Question: I have a 'UIScrollView' which covers one of my views entirely. I have added a background image to this same view which scrolls at a slightly different rate to the actual 'UIScrollView'. This works absolutely fine unless I use the back swipe gesture or tap the 'Back' button. What happens is the image covers the view for about 0.5 seconds before disappearing, and it looks pretty bad.
This is what I mean:

As you can see, that is mid way through the gesture, and rather than being able to see the previous view, you just see the part of the image that is off to the left. It doesn't happen on the first page of the 'UIScrollView' so I guess it's because the image is overlapping the previous view.
Here is my code:
'''
override func viewDidLoad() {
let pagesScrollViewSize = scrollView.frame.size
scrollView.contentSize = CGSize(width: pagesScrollViewSize.width * CGFloat(images.count), height: pagesScrollViewSize.height)
backgroundImageView.frame = CGRect(x: 0, y: 0, width: 2484, height: 736)
backgroundImageView.image = UIImage(named: "SF.png")
var visualEffectView = UIVisualEffectView(effect: UIBlurEffect(style: .Light)) as UIVisualEffectView
visualEffectView.frame = backgroundImageView.bounds
backgroundImageView.addSubview(visualEffectView)
view.addSubview(backgroundImageView)
view.sendSubviewToBack(backgroundImageView)
scrollView.backgroundColor = UIColor.clearColor()
}
func scrollViewDidScroll(scrollView: UIScrollView) {
loadVisiblePages()
var factor = scrollView.contentOffset.x / (scrollView.contentSize.width - 414);
if factor < 0 {
factor = 0
}
if factor > 1 {
factor = 1
}
var frame: CGRect = backgroundImageView.frame
frame.origin.x = factor * (414 - backgroundImageView.frame.size.width)
backgroundImageView.frame = frame
}
'''
Anyone have any suggestions?
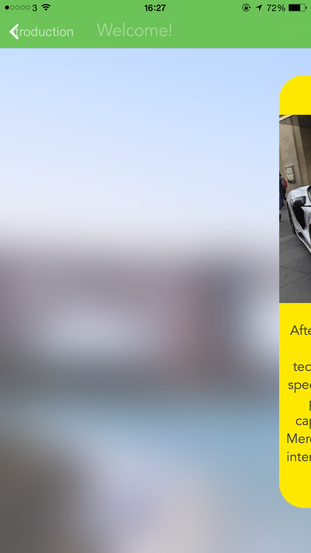
Answer: You have to add the following in your 'viewDidLoad' function:
'self.view.clipsToBounds = true' or 'scrollView.clipsToBounds = true' if you just want to clip the subviews in your 'UIScrollView'.
Setting this value to 'true' causes subviews to be clipped to the bounds of the receiver. If set to false, subviews whose frames extend beyond the visible bounds of the receiver are not clipped. The default value is 'false'.
From Apple' doc : <URL>